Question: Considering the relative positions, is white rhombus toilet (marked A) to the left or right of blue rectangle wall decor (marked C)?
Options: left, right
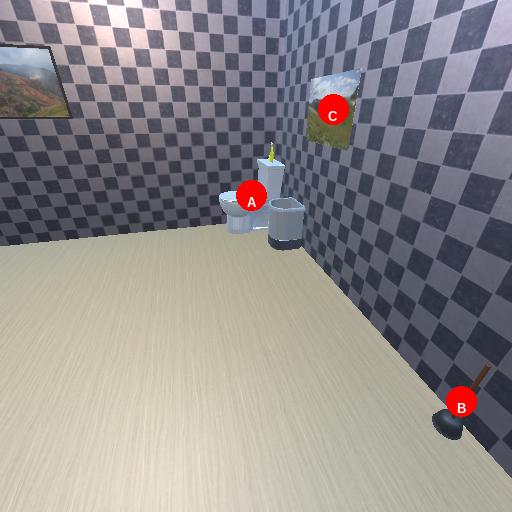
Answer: left